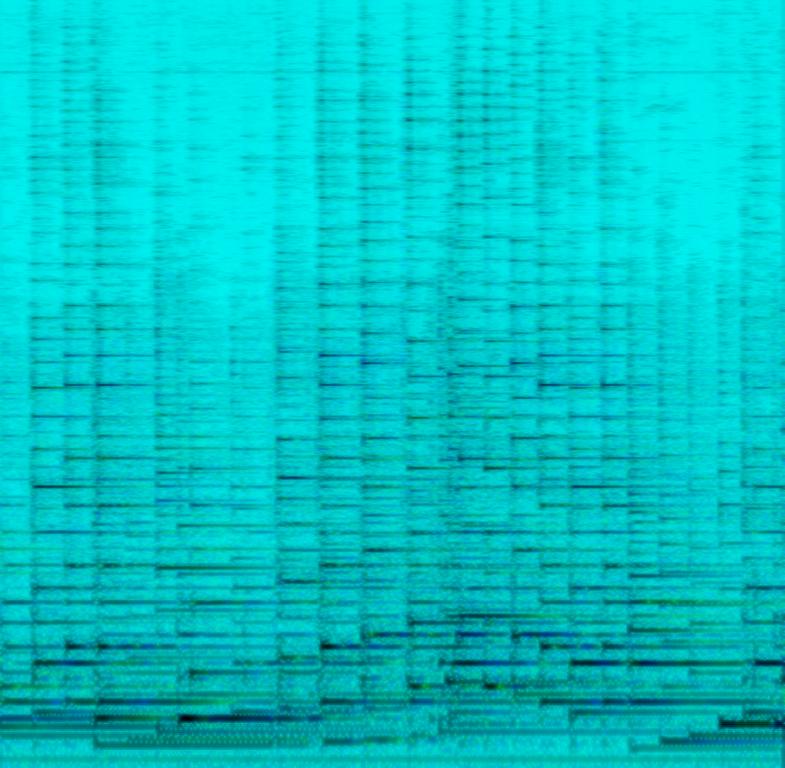
This clip features a heavenly sounding harp. The piece is arpeggio driven and elicits a feeling of tranquility and peace. The harp is full bodied and the instrumentalist balances the high tones with a deep bass sound.